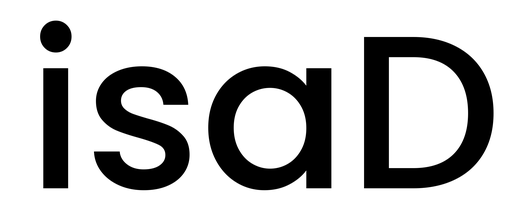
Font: Poppins-Medium